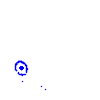
Particle: proton